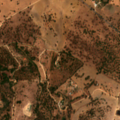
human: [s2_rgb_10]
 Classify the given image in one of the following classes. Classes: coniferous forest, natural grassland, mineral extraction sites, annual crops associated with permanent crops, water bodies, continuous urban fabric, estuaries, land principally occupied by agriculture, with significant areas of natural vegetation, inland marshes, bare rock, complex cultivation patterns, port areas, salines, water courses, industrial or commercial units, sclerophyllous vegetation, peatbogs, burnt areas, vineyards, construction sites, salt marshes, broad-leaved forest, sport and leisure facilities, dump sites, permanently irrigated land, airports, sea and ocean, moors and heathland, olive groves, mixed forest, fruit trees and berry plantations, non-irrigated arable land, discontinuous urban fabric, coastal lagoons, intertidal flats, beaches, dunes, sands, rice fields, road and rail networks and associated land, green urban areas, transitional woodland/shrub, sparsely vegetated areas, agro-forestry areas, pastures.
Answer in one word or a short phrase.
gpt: non-irrigated arable land, pastures, agro-forestry areas, broad-leaved forest